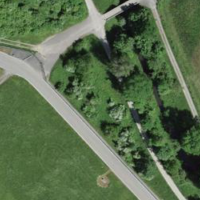
EUNIS habitat code: 25
Species observed at this site:
Prunus spinosa
Humulus lupulus
Sorbus aucuparia